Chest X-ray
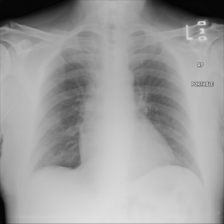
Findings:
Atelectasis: negative
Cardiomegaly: negative
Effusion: negative
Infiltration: negative
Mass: negative
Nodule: negative
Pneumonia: negative
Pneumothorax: negative
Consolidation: negative
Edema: negative
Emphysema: negative
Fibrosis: negative
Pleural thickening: negative
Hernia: negative